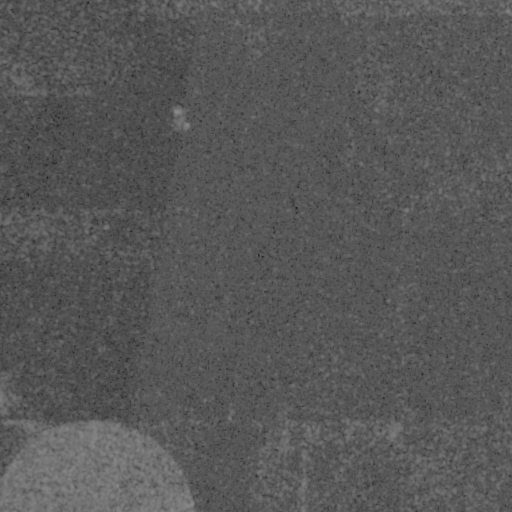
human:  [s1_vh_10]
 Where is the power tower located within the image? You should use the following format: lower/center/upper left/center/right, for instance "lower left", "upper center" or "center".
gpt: The power tower is located in the lower right of the image.
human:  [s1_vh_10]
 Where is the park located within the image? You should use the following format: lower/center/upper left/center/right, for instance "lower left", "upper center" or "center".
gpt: There is no park in the image.

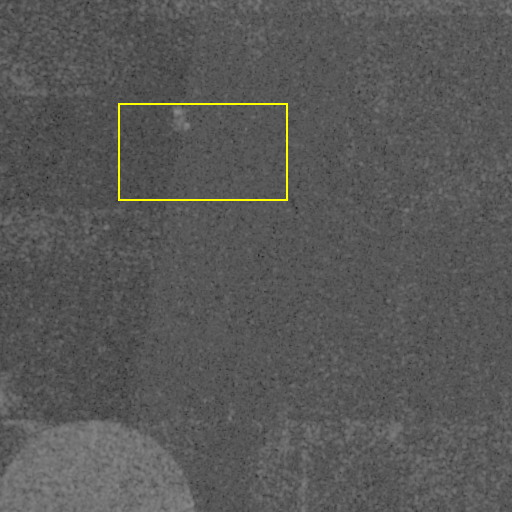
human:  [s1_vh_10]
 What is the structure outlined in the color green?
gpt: There is no green outline.
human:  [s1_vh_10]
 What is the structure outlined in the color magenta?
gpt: There is no structure outlined in magenta.